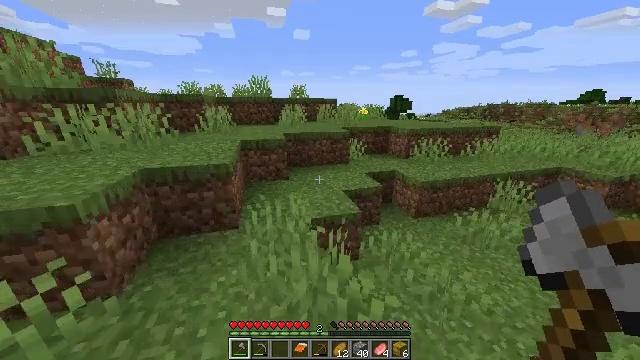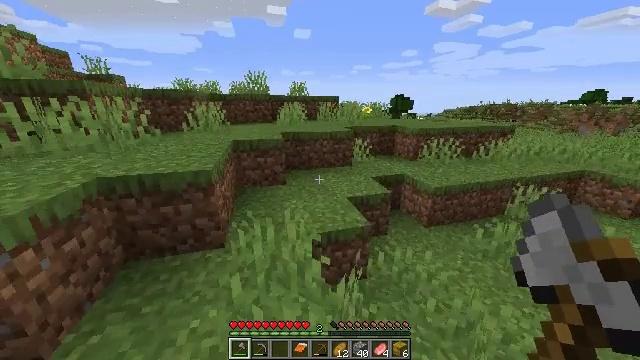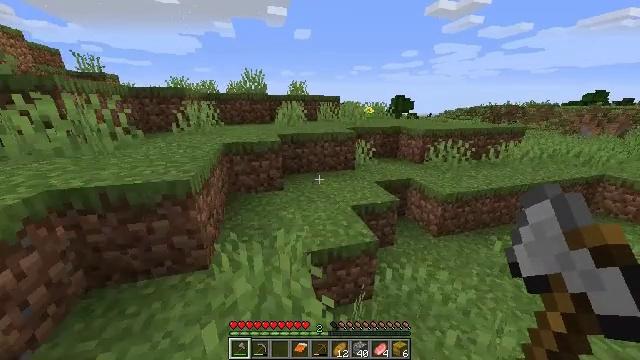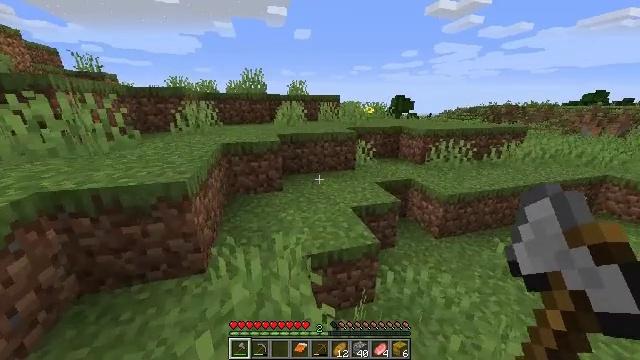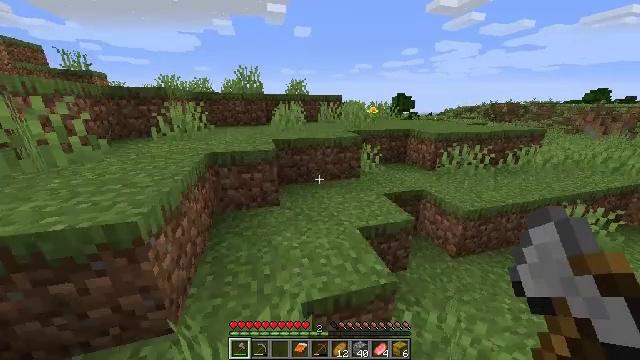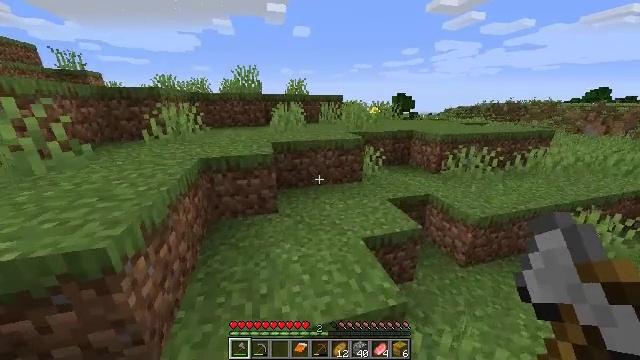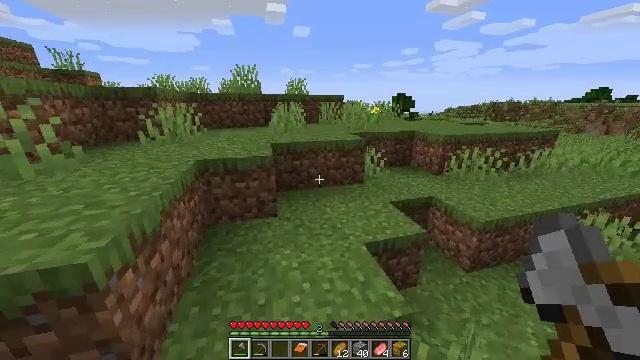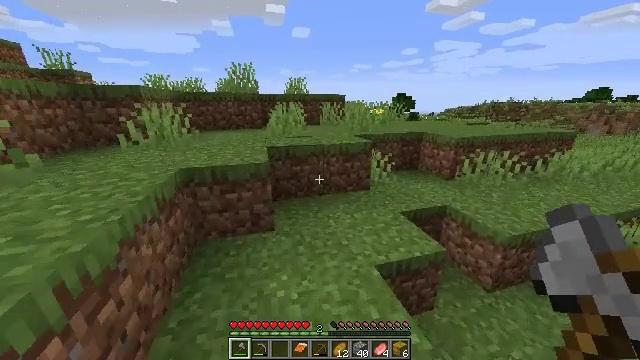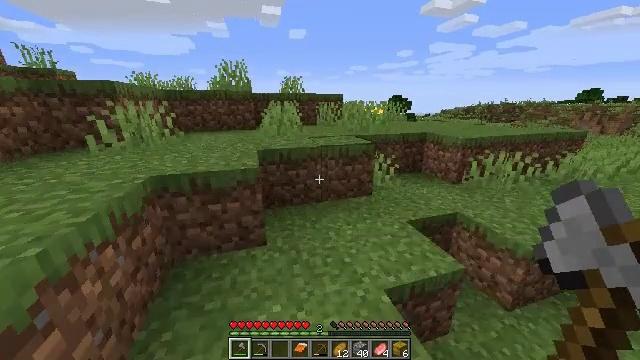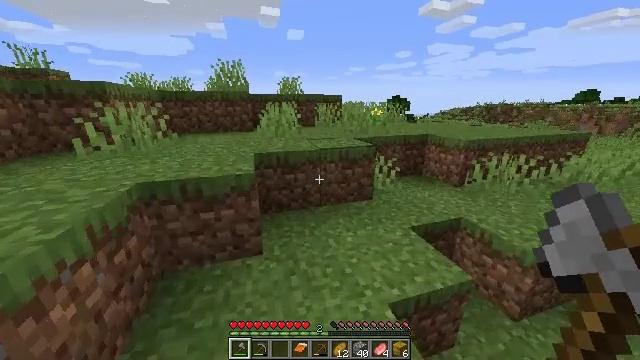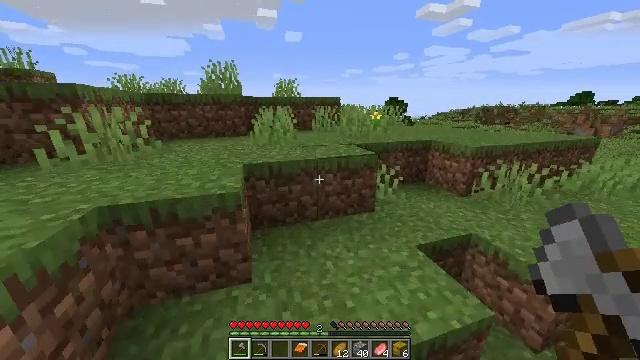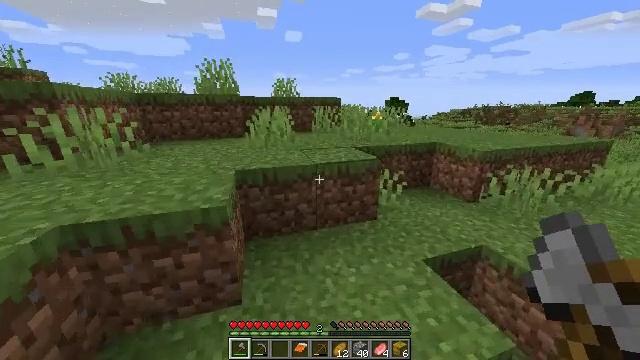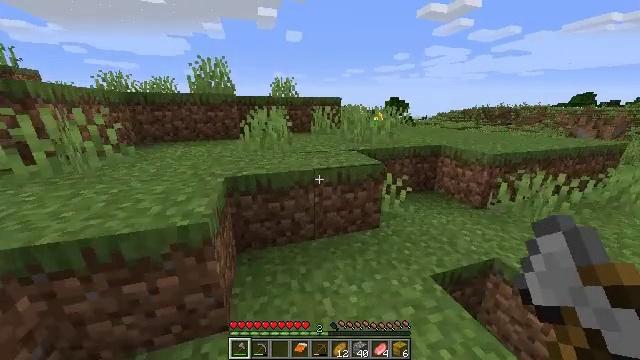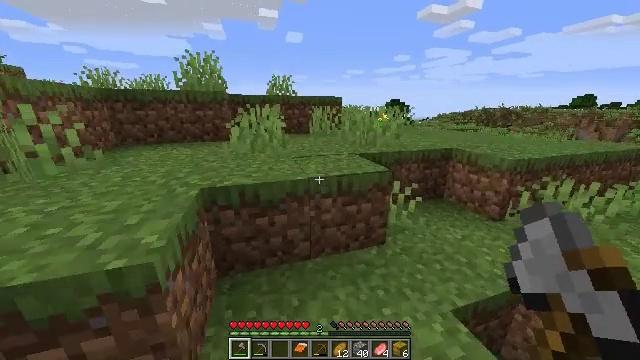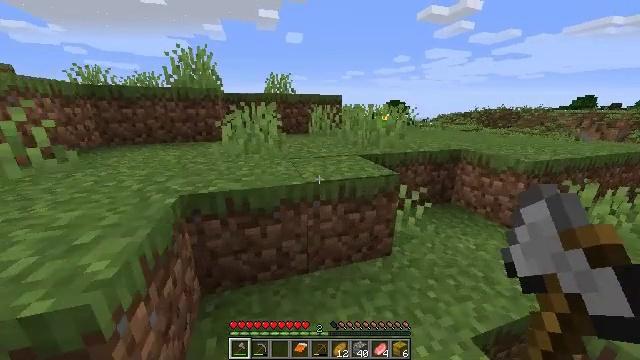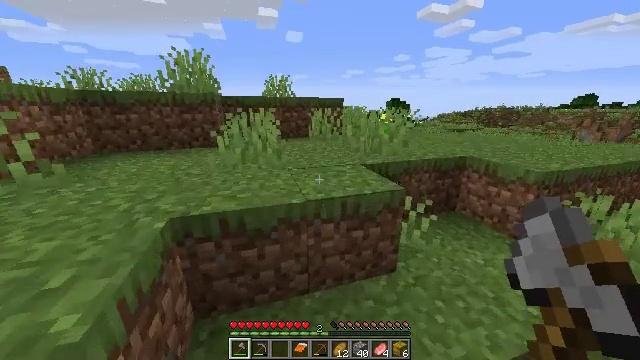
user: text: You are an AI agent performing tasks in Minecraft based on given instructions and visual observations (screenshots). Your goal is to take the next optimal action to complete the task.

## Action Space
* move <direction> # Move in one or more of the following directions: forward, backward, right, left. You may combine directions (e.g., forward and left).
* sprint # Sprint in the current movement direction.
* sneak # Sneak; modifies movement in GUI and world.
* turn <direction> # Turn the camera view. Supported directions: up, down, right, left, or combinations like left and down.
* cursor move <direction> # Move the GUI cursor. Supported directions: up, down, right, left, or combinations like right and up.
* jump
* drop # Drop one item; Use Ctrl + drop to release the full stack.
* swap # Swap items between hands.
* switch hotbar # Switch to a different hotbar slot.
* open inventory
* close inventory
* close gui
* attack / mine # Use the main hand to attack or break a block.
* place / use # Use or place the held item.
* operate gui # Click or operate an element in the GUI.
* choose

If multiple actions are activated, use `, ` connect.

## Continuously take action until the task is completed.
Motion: motion action
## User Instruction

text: Remove a grass block from the inventory.
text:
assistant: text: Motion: move forward
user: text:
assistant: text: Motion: move forward
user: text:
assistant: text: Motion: move forward
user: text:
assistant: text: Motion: move forward
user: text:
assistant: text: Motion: move forward
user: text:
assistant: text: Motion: move forward
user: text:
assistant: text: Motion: move forward
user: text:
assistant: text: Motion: move forward
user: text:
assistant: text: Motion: move forward
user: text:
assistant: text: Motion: move forward
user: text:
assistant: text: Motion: move forward
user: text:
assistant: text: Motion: move forward
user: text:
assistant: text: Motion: move forward
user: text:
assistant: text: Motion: move forward
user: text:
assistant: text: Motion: move forward, jump
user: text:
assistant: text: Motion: move forward, jump
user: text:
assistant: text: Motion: move forward, jump
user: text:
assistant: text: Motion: move forward, jump
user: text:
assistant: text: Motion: move forward
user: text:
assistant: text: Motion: move forward
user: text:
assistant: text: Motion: move forward
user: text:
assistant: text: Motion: move forward
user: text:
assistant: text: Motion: move forward
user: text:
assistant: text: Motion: move forward
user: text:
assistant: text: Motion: move forward, turn left
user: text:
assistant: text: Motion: move forward
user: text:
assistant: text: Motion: move forward
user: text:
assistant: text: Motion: move forward
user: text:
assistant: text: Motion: move forward, jump
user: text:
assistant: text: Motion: move forward, jump